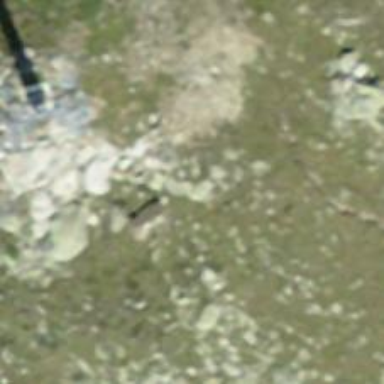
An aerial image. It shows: Bench.